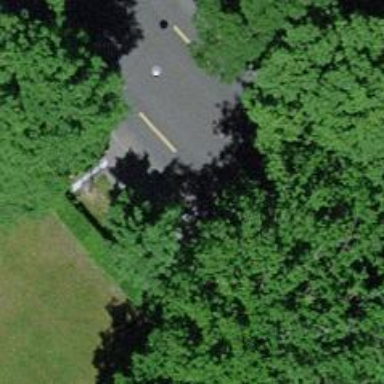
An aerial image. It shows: Avenue of trees.